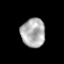
Tissue: prostate
Cell type: Myeloid cells
Senescence score: 0.3567
Nuclear area (px): 682
Mean DAPI intensity: 173.978